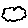
Label: cloud